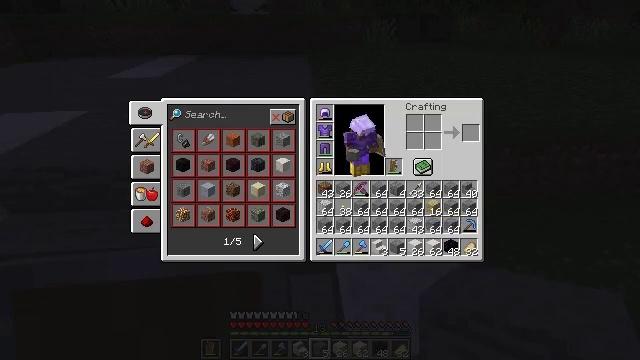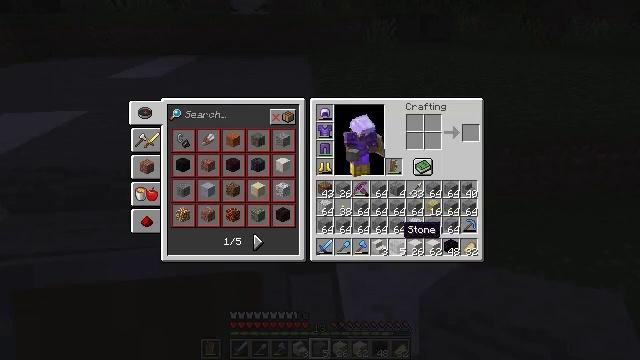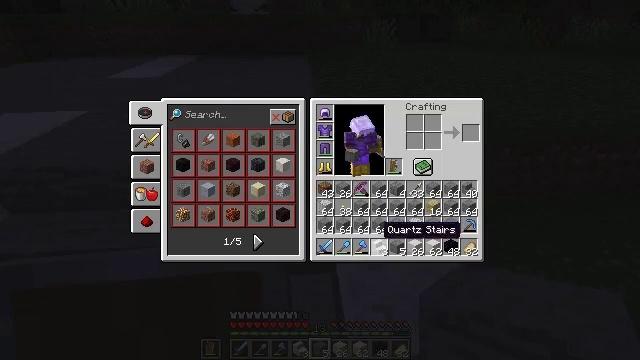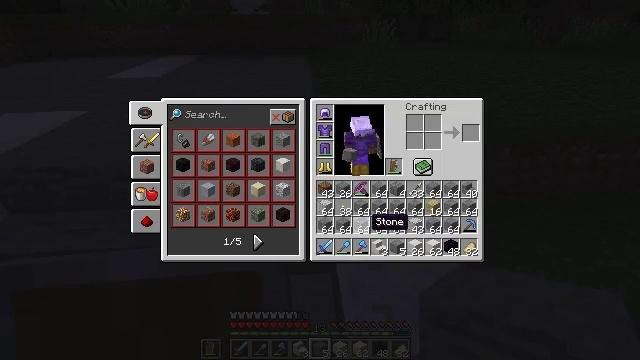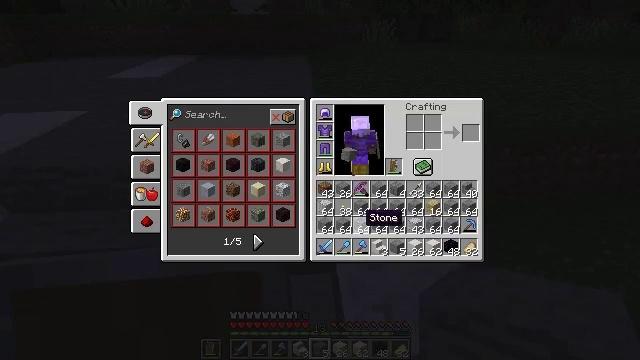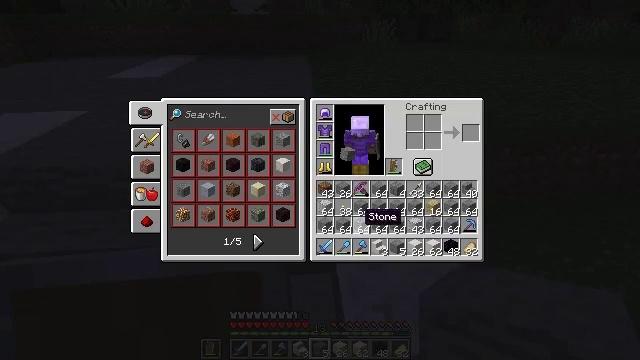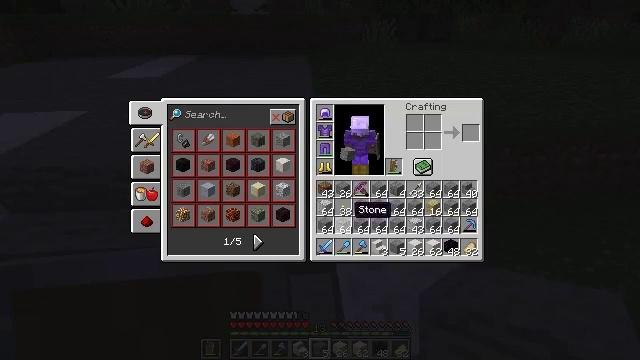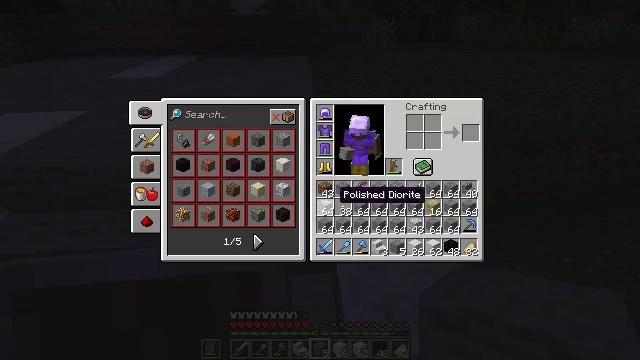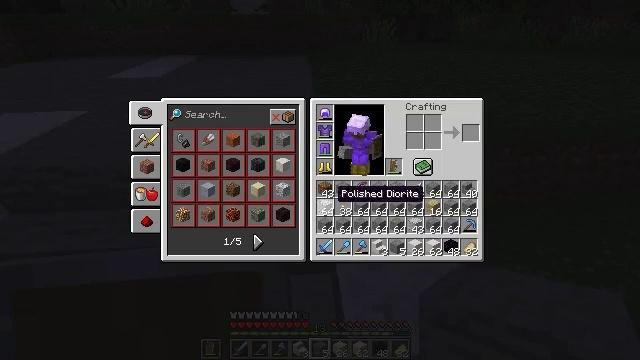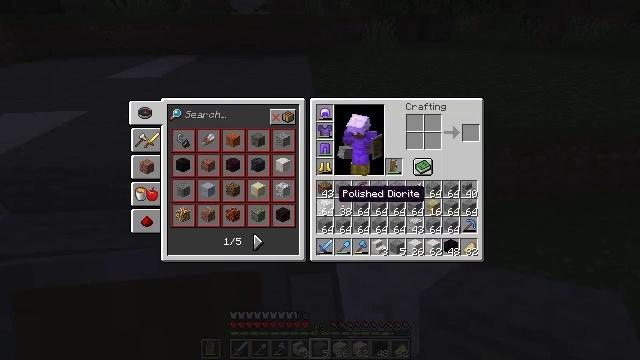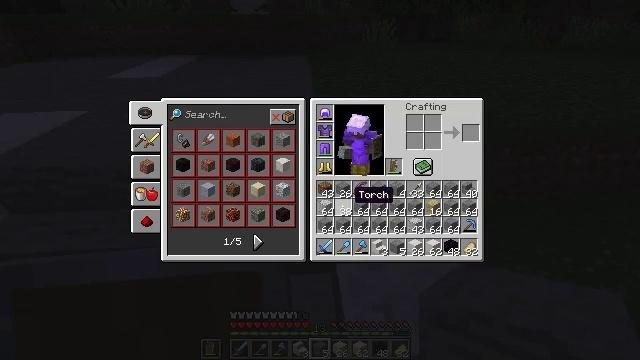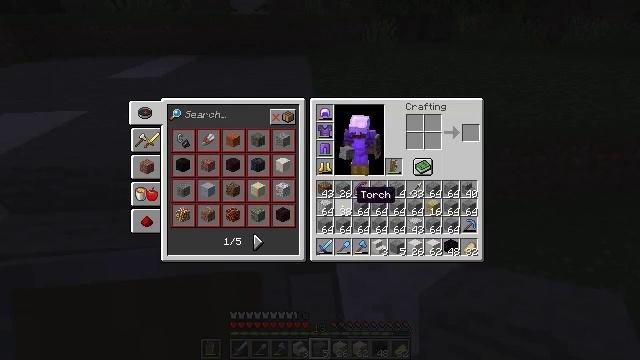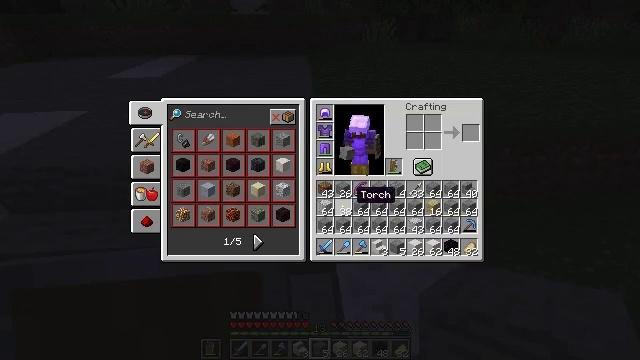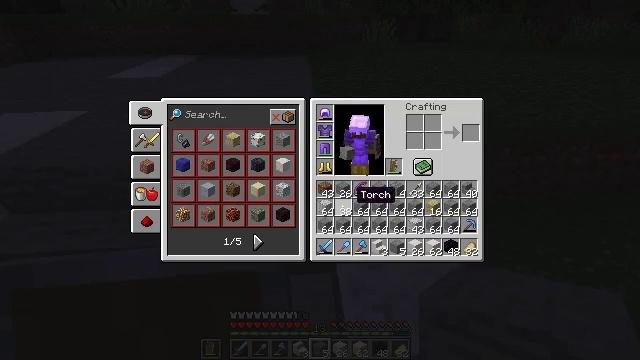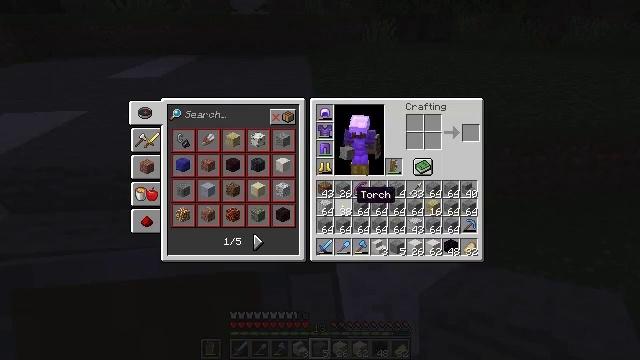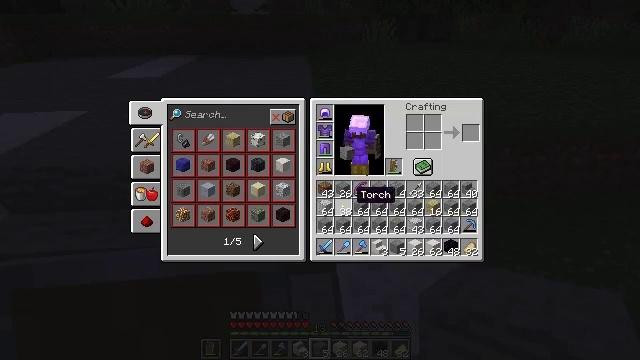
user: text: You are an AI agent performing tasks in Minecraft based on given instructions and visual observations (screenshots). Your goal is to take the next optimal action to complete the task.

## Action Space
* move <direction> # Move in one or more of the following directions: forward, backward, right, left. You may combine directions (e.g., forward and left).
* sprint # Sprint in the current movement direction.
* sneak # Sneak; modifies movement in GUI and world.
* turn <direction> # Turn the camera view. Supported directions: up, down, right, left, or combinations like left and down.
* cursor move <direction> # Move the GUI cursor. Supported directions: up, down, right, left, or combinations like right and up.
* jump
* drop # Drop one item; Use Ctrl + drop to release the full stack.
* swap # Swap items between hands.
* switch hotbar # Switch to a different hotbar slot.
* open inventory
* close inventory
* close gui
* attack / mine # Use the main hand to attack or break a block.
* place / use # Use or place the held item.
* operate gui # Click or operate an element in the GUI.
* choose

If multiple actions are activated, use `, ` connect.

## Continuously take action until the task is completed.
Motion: motion action
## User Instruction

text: Craft polished diorite stairs.
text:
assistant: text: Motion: sneak, cursor move left
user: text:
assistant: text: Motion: sneak, cursor move left
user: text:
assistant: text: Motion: sneak, cursor move left and up
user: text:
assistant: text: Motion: sneak
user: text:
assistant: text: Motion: sneak
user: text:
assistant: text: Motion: sneak, cursor move left and up
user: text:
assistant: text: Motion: sneak, cursor move left and up
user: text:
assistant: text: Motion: sneak
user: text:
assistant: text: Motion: sneak
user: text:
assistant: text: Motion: sneak, cursor move right
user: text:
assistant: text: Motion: sneak
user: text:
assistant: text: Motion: no_op
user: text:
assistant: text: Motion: no_op
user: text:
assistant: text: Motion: no_op
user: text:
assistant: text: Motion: no_op
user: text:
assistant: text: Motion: no_op
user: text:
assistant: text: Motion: no_op
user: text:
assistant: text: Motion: turn left
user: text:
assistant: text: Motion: turn left
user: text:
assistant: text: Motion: turn left and up
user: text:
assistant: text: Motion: turn left and up
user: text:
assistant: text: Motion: no_op
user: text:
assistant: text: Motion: switch to hotbar 1
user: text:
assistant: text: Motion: switch to hotbar 1
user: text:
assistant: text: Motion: switch to hotbar 1
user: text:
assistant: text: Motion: turn left
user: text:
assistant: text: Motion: turn left and up
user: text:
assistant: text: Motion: turn left and up
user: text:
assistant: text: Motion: turn left and up
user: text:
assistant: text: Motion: no_op